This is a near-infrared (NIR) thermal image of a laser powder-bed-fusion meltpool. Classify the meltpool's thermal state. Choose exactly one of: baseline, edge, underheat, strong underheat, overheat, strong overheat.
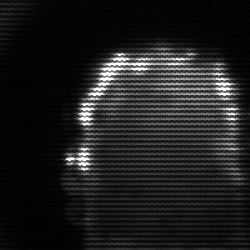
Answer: baseline